Interaction volume radius: 10 \u00c5
Interaction volume height: 30 \u00c5
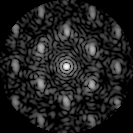
Disorder parameter: 0.5491